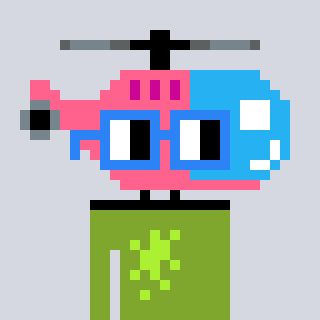
a pixel art character with square blue glasses, a helicopter-shaped head and a slimegreen-colored body on a cool background